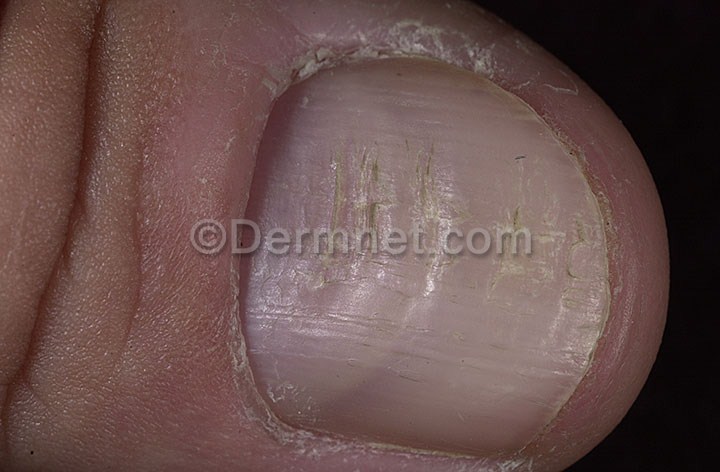
Disease: Nail Fungus and other Nail Disease